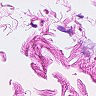
Metastatic tissue present: no